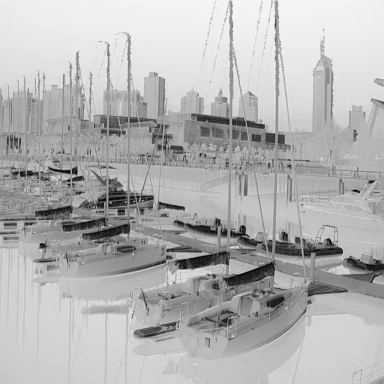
There are five sailboats in the infrared image.